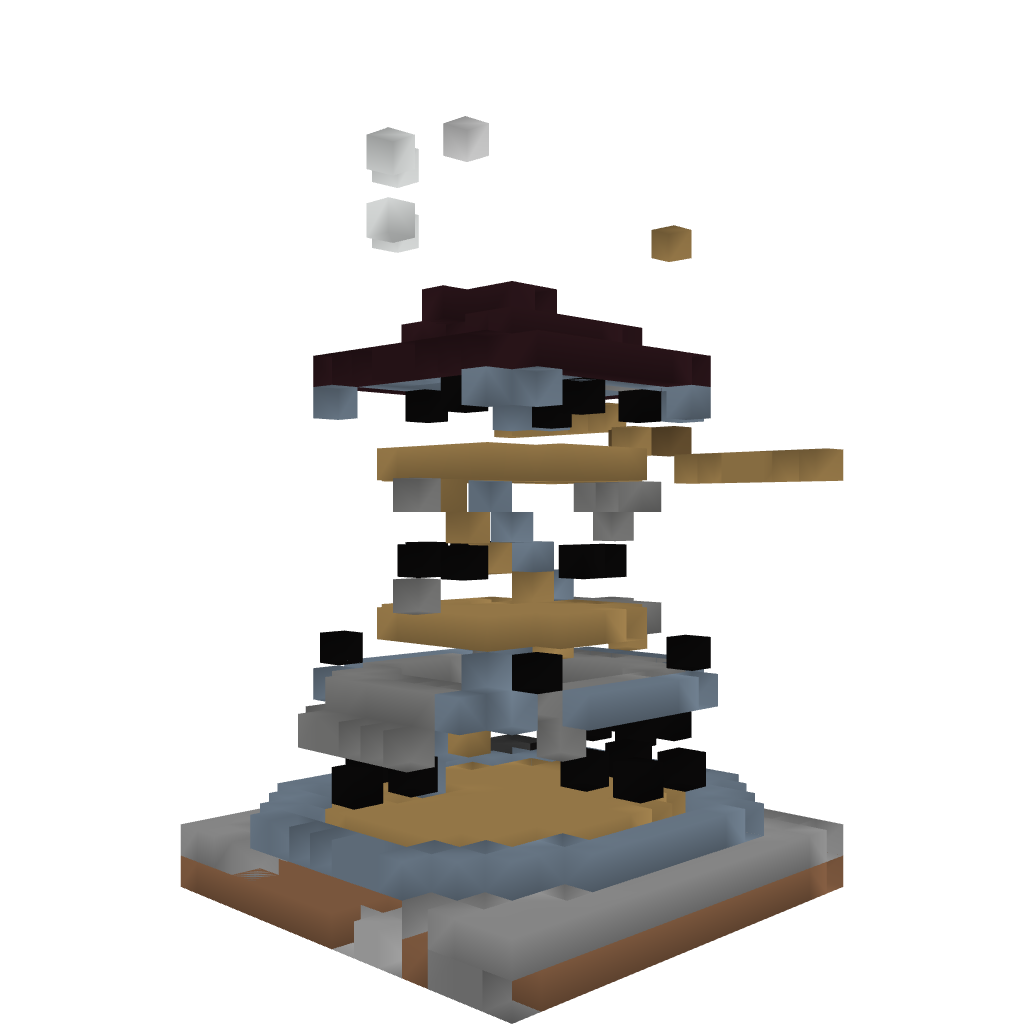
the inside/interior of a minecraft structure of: Windmill